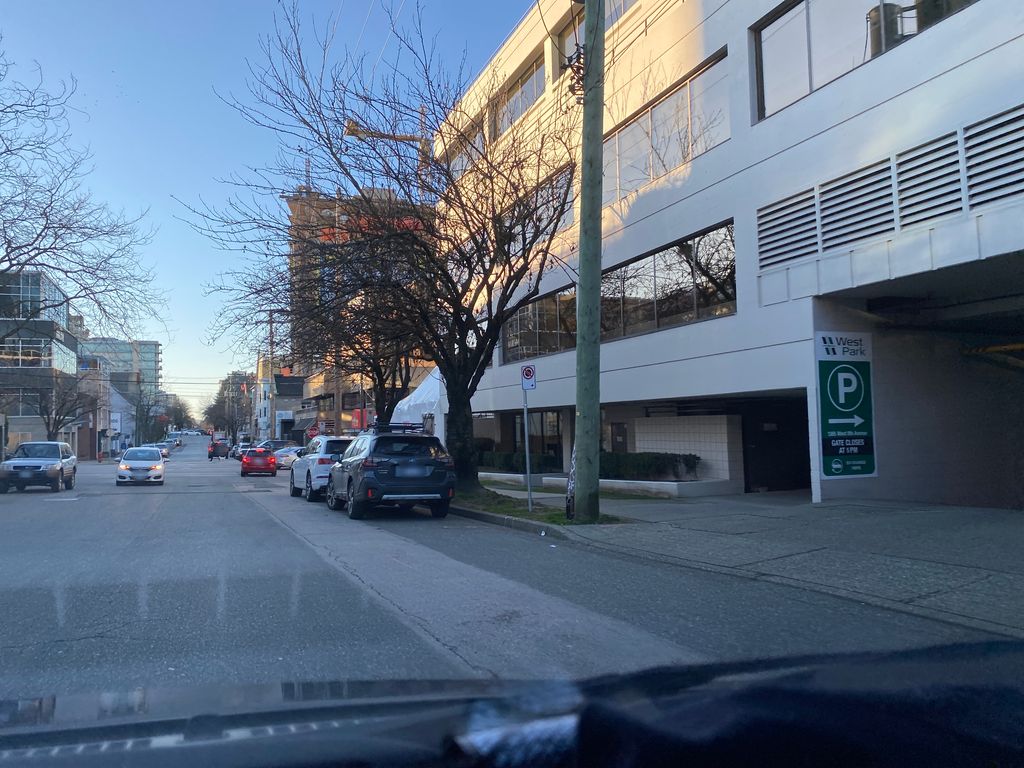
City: vancouver